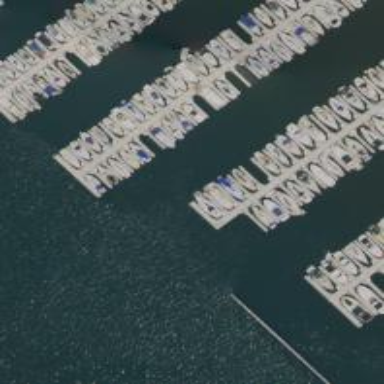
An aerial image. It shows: Man-made pier.